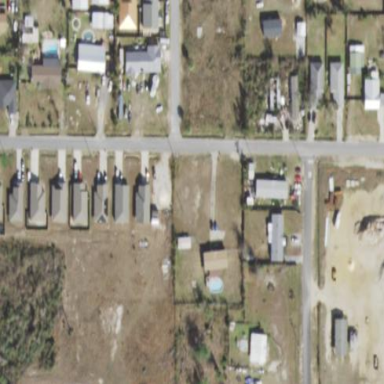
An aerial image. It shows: Residential area composed of single-family homes.